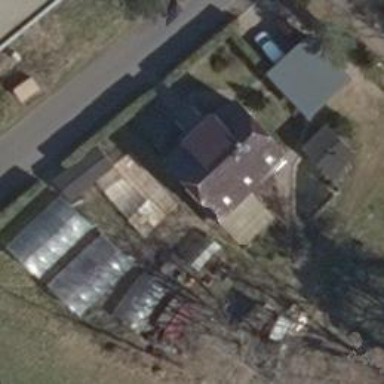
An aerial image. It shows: Detached building with half-hipped roof.